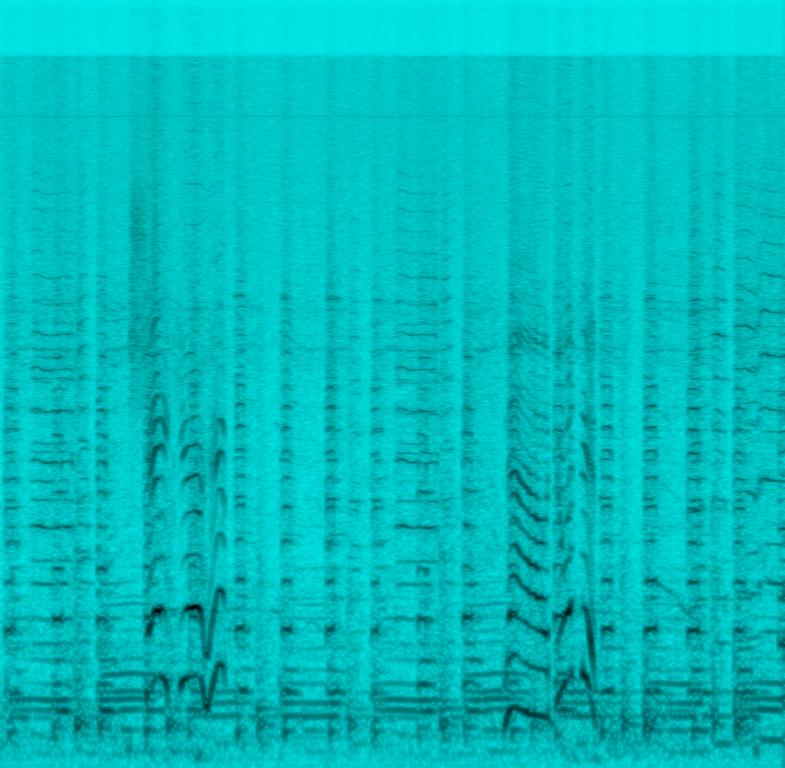
This is a low quality audio featuring a male voice singing the main melody. Another voice sings in harmony with the main voice. /the melody is simple and repetitive. This is accompanied by percussion playing a simple beat. The bass plays the root notes of the chords. Trumpet play fills in between lines. This is a happy song. This song has a ska feel. This song can be played at a retro style dance party.